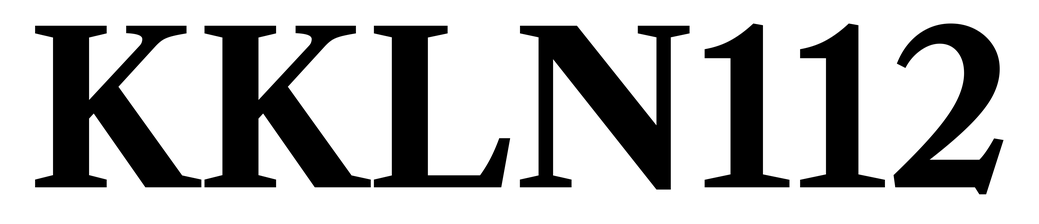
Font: LibreCaslonText_Bold